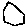
Label: hexagon